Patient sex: F
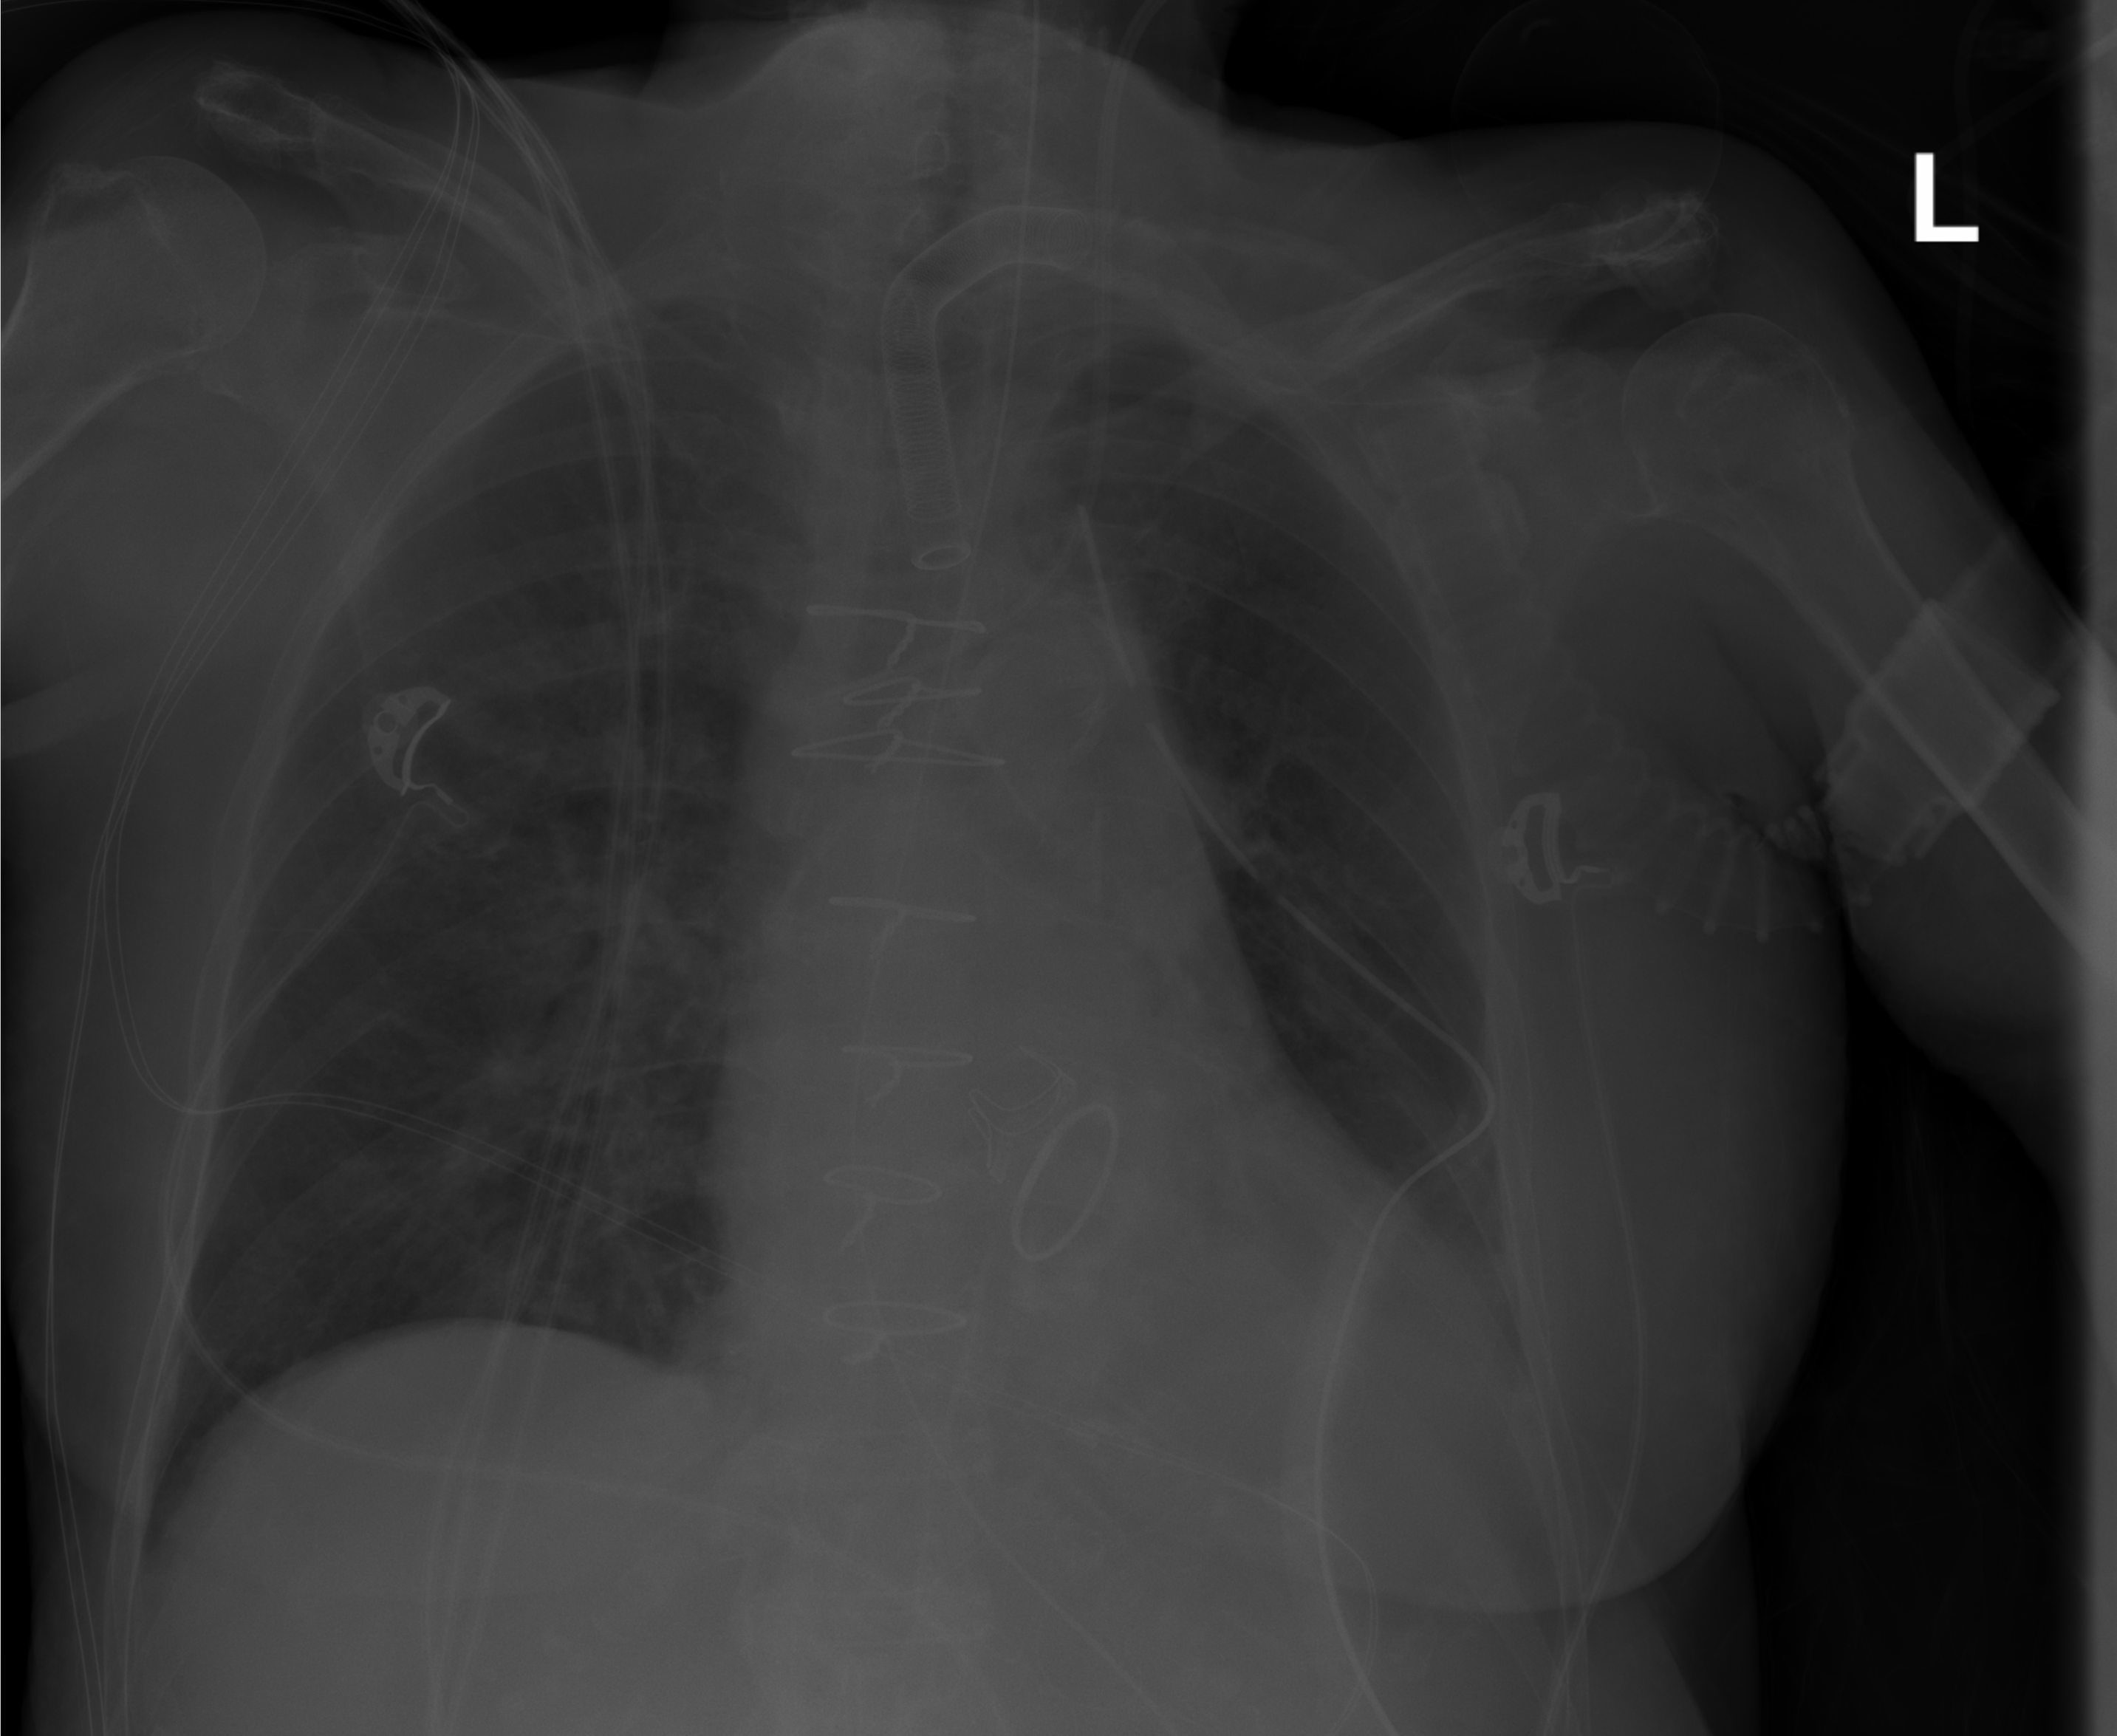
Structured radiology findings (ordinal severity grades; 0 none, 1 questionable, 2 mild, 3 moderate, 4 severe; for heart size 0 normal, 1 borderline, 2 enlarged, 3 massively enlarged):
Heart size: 0
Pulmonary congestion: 0
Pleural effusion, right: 0
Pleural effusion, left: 2
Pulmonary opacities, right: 2
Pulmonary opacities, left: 0
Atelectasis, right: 0
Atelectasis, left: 0